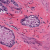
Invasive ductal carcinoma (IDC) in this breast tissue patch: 0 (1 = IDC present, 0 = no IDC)